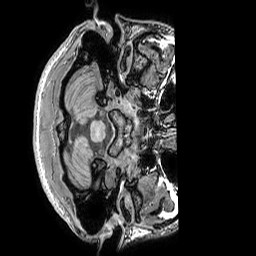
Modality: T1w
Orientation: axial
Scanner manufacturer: ge
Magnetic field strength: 3 T
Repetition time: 0.008156 s
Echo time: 0.00318 s